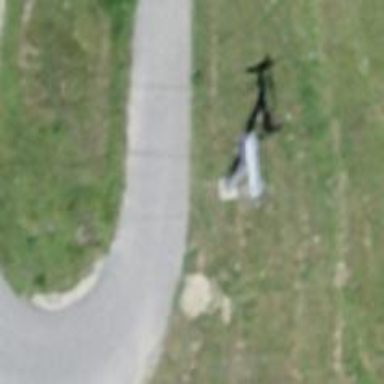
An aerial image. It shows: Pylon used for aerialway.